Field crop: maize
Growth stage: 2
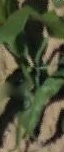
Species: maize